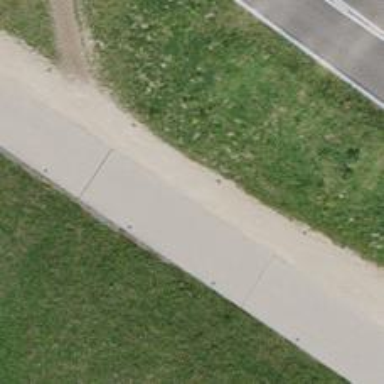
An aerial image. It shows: Footway with surface made of woodchips.